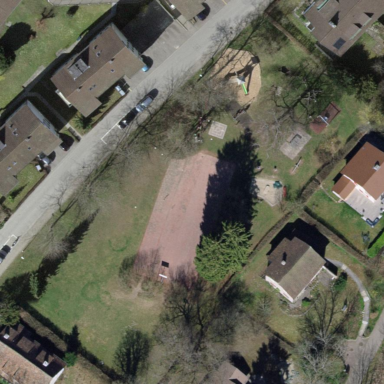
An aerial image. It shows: Park.